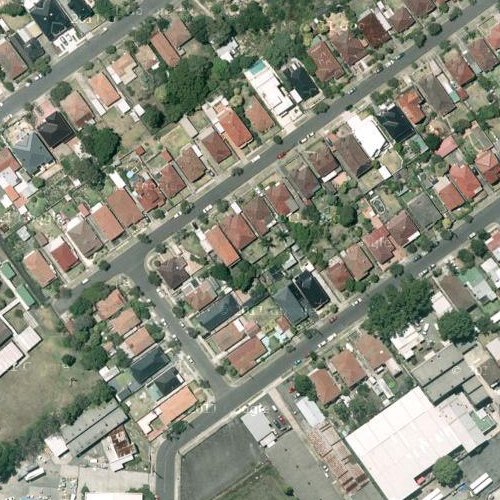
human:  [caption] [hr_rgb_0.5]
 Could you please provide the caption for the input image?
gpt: A residential area with houses arranged neatly while a railway passed by .

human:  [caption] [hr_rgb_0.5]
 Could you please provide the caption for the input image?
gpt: Lots of houses with red and orange roofs arranged densely and a railway beside .

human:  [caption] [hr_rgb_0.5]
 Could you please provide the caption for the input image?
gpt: A residential area with houses arranged neatly and some roads go through this area .

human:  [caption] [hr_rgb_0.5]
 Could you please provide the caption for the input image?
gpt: A town with many houses arranged densely and a railway passed by .

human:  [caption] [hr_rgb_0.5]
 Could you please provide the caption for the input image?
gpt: A residential area with many houses densely arranged and a railway beside .